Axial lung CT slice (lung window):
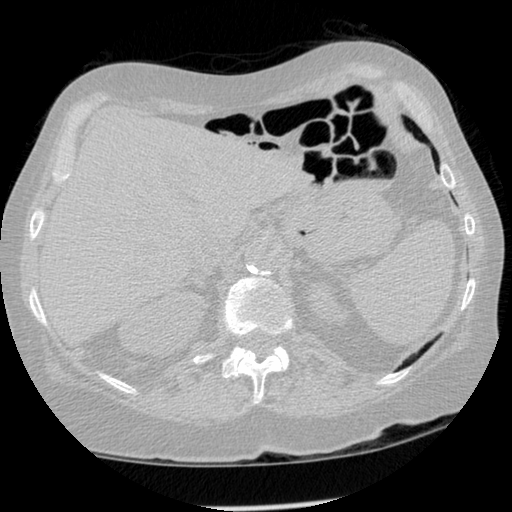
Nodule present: no